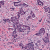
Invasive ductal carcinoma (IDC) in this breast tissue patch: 1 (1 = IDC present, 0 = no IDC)